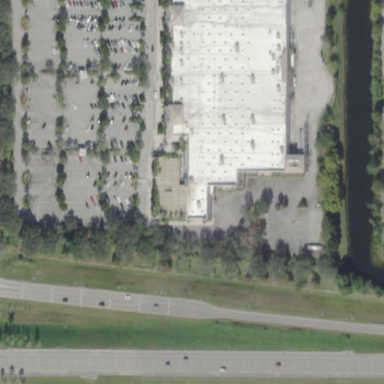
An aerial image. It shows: Supermarket building.